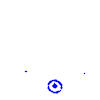
Particle: electron